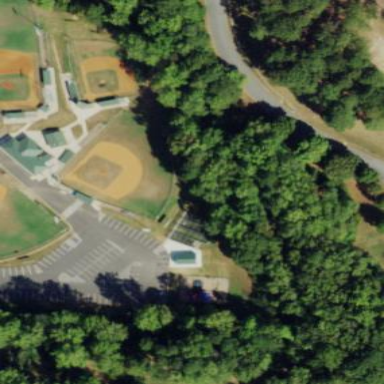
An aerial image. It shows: Baseball pitch for leisure and sports activities.